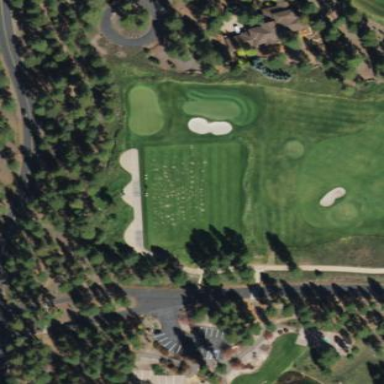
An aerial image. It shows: Golf tee.